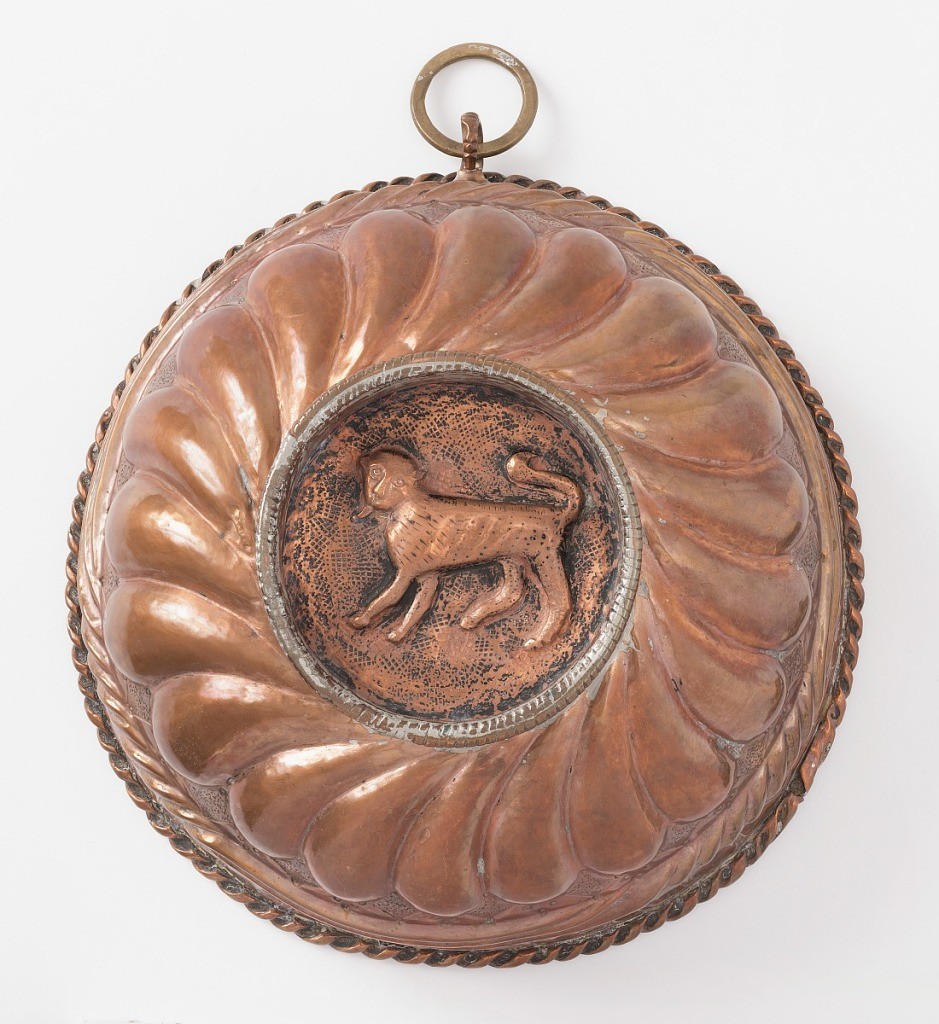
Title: Food mold
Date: ca. 1656
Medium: Copper, tin
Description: Concave mold, top fitted with high rim, for support, enframing repoussé figure of a lamb.  Side gadrooned in repoussé.  Base edged with twisted molding, border inscribed with "ELISABET HALDERE EN[backwards]DE 1656" (upside down as if decoration for mouth of a bowl); fitted with a ring for hanging.